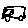
Label: car